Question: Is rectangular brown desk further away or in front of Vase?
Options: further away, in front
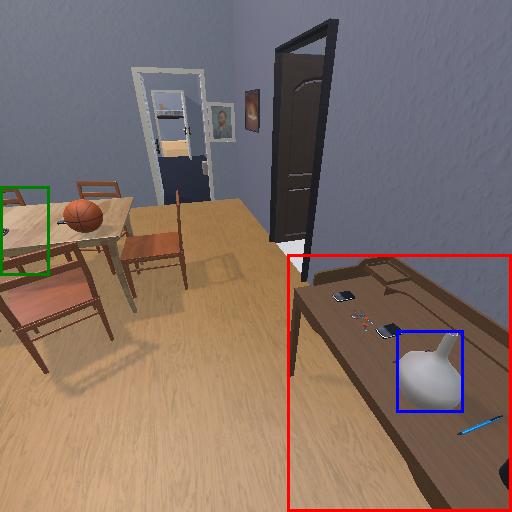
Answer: further away